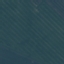
Land use / land cover class: AnnualCrop